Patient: sex F, age 60
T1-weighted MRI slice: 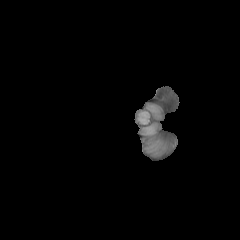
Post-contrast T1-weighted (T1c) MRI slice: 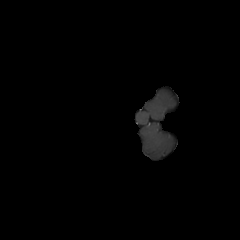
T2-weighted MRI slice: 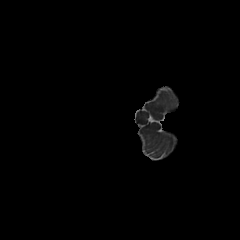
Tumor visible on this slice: no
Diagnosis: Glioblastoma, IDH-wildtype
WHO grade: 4